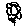
Label: flower